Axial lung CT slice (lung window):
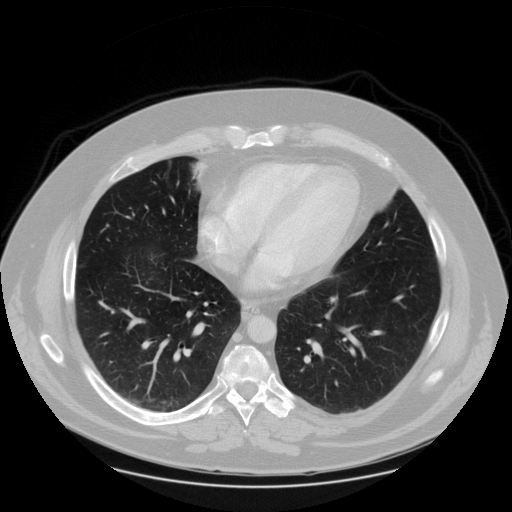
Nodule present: no